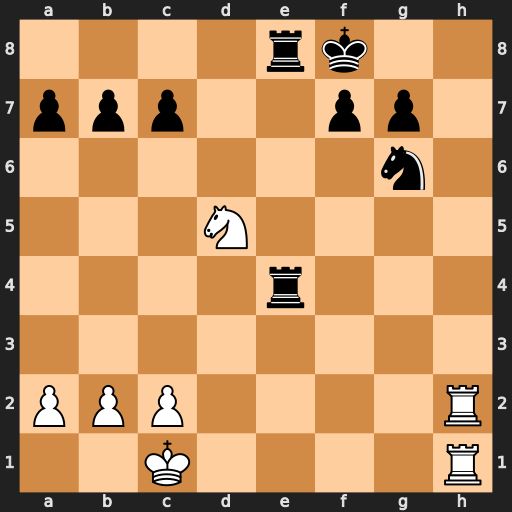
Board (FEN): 4rk2/ppp2pp1/6n1/3N4/4r3/8/PPP4R/2K4R
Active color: w
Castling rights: -
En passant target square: -
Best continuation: Rh8+ Nxh8 Rxh8#